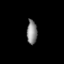
Tissue: lung
Cell type: Others
Senescence score: 0.1878
Nuclear area (px): 244
Mean DAPI intensity: 135.275